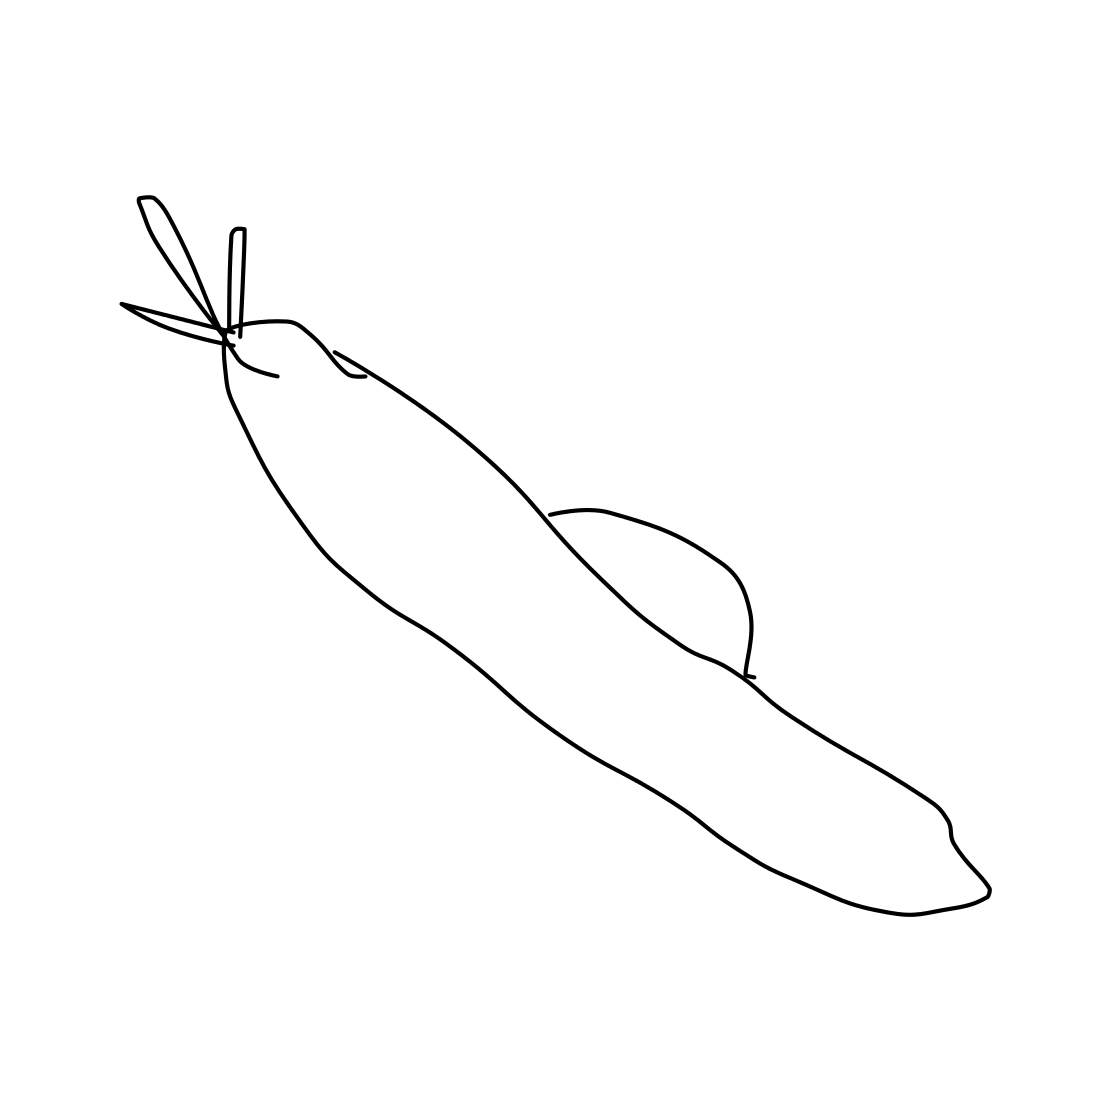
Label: submarine